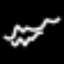
Label: squiggle